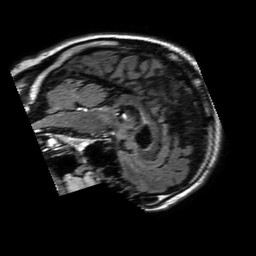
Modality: FLAIR
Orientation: sagittal
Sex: male
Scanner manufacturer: philips
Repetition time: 11 s
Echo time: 0.125 s